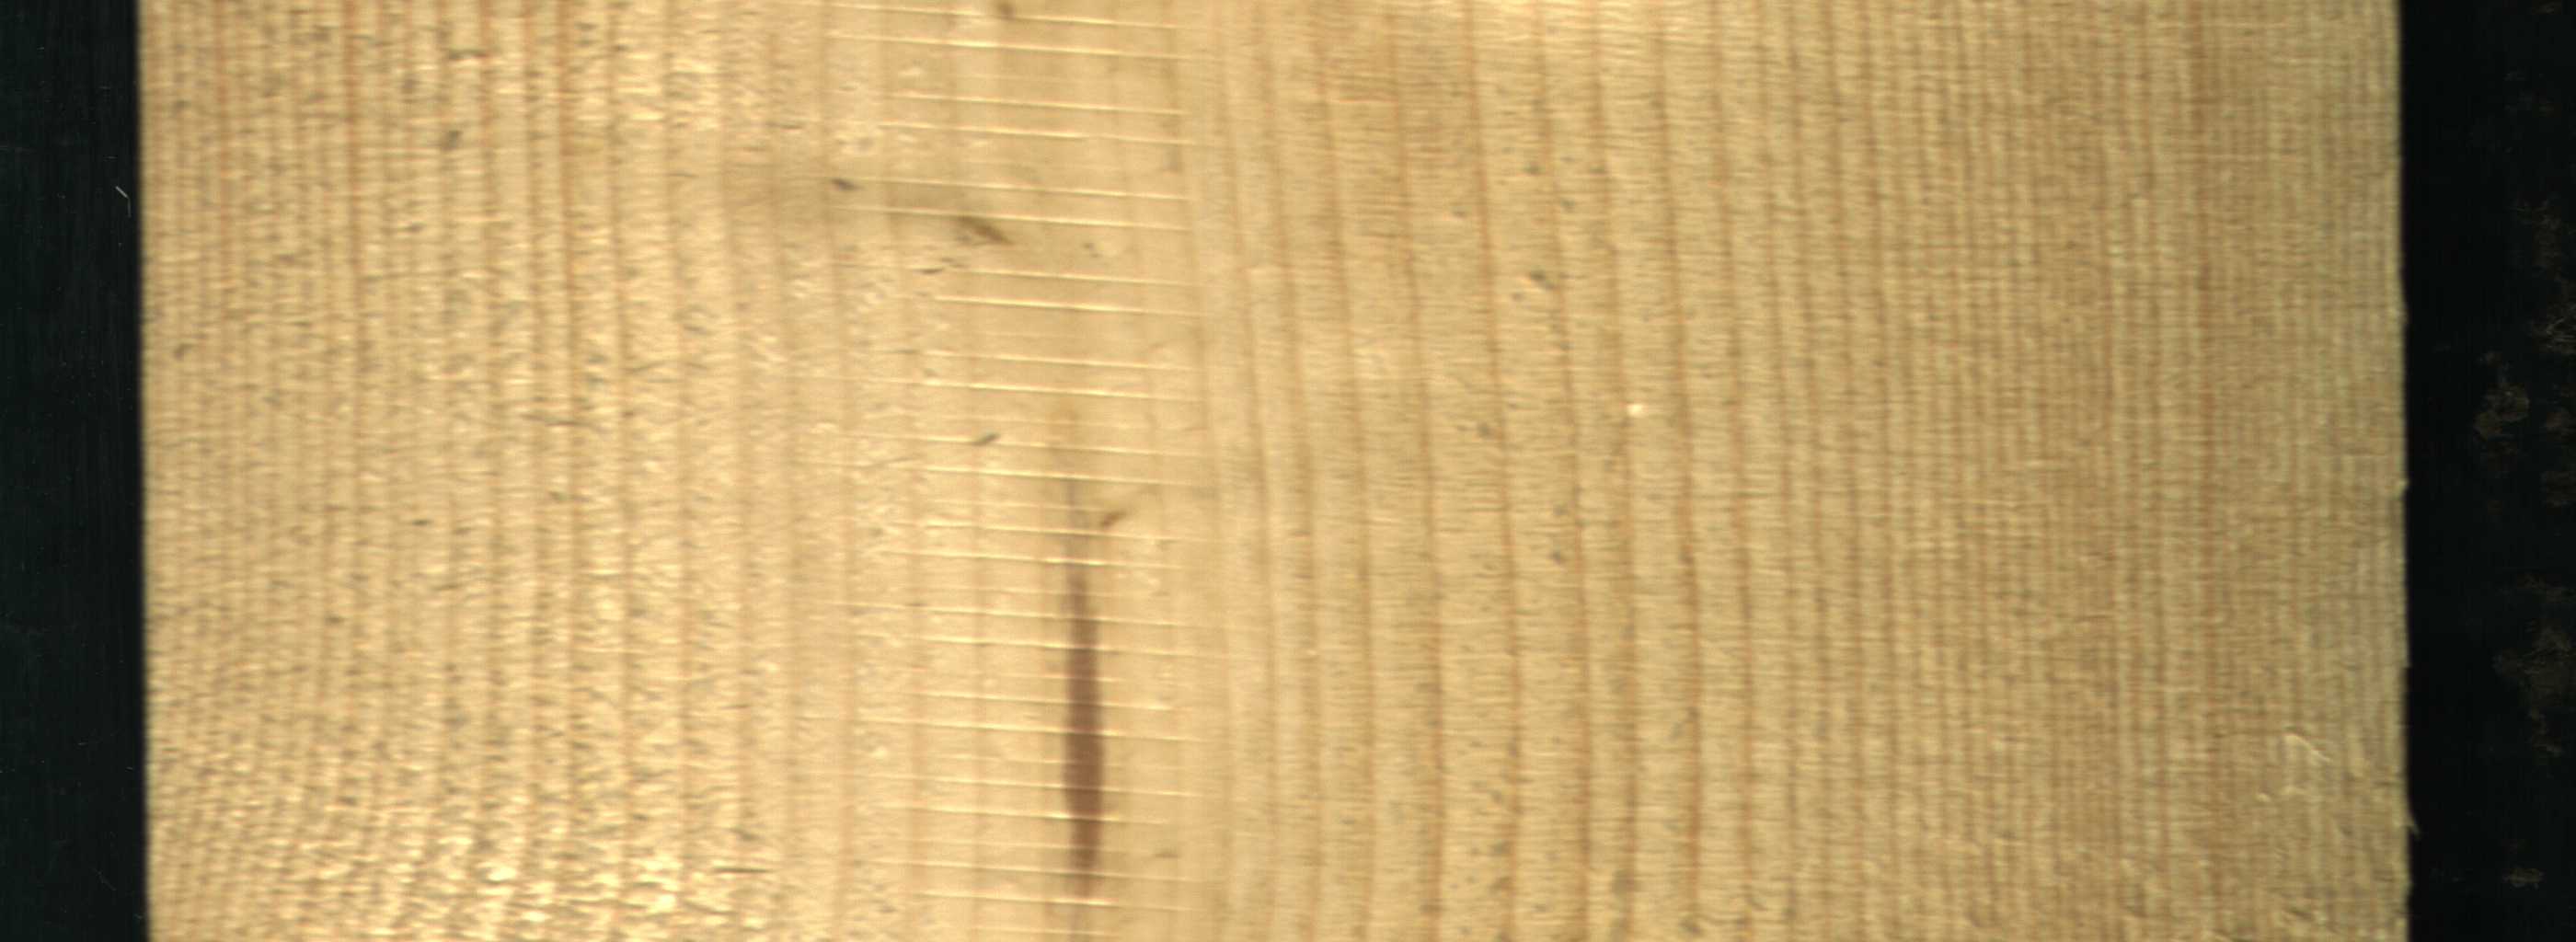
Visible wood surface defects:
Marrow